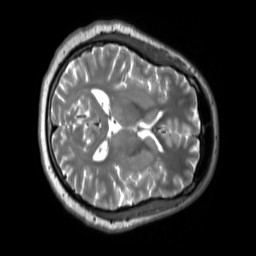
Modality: T2w
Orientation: axial
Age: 31
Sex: male
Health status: ill
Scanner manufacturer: siemens
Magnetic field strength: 3 T
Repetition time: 2.8 s
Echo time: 0.326 s